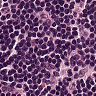
Metastatic tissue present: no